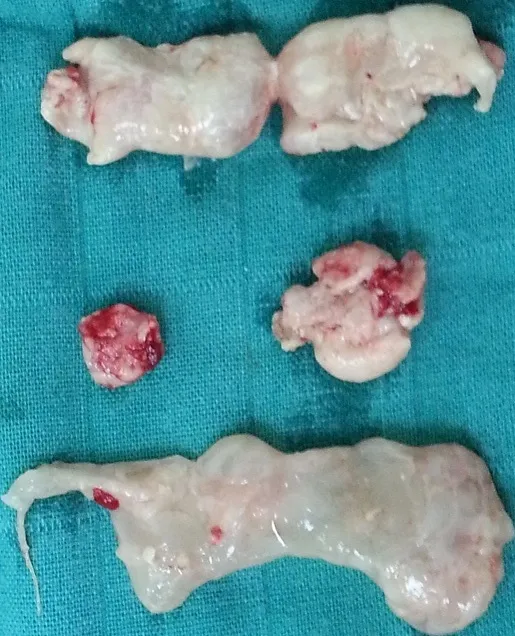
Soft and whitish calculi extracted by renal pelvis lithotomy.
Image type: medical_photograph (oral_photograph)